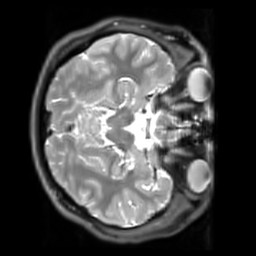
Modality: PDw
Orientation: axial
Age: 21
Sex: male
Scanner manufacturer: siemens
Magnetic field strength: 3 T
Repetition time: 11.88 s
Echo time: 0.014 s